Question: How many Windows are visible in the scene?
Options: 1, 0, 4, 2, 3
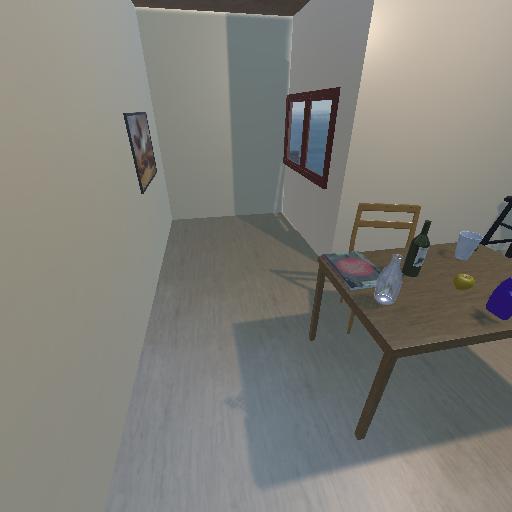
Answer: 1